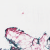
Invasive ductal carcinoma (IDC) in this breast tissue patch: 0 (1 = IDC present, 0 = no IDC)